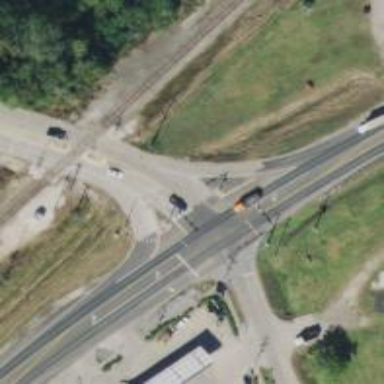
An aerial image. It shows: Secondary link road.